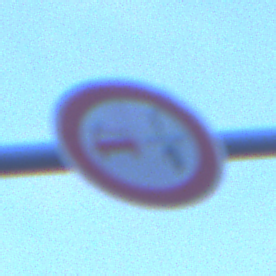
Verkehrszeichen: VerbotUeberholenEinspurigeFahrzeuge
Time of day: Dawn
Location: Outdoor (Urban)
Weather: PartlyCloudy
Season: NotSpecified
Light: Natural